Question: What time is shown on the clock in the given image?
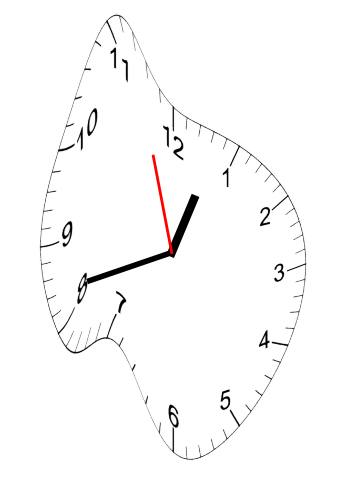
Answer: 12:41:57